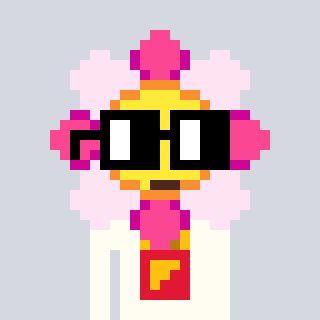
a pixel art character with square black glasses, a flower-shaped head and a grayscale-colored body on a cool background